The picture encodes a bearing's raw vibration samples as pixel intensities in a 2-D grid. Determine the bearing's health state. Answer with exactly one of: normal, inner_race, outer_race, ball.
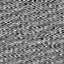
Answer: outer_race